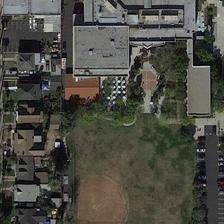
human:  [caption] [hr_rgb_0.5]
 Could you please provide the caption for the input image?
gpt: a baseball field is semi-surrounded by many buildings and some green trees .

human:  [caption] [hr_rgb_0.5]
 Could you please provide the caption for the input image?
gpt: many buildings and several green trees are around a baseball field .

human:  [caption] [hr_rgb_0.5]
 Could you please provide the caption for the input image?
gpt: the grassland surrounded by some villas and a v-shaped building contains a baseball field .

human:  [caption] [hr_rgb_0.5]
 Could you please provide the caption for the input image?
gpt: a baseball field semisurrounded by many buildings is next to a road .

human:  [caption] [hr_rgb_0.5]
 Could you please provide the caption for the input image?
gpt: a baseball field semisurrounded by many buildings is next to a road .